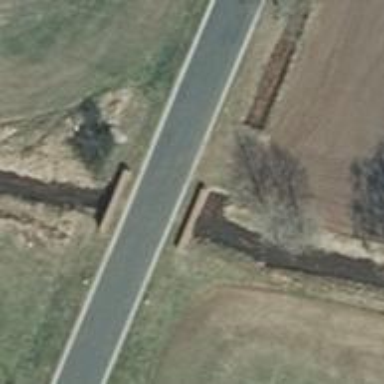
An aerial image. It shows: Tertiary road on bridge with asphalt surface.